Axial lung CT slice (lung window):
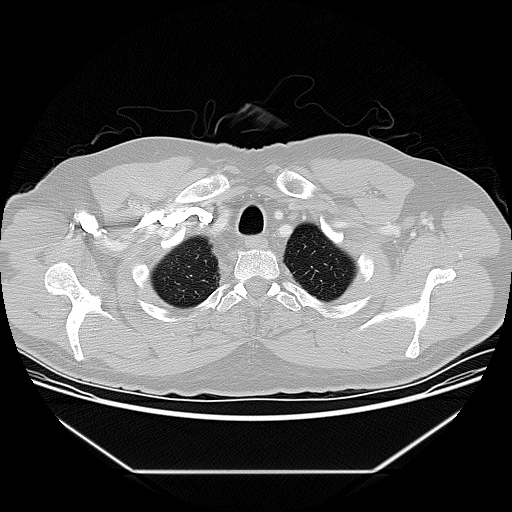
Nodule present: no